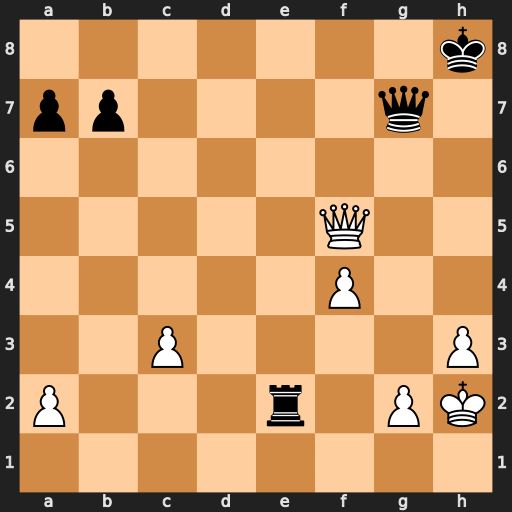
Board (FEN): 7k/pp4q1/8/5Q2/5P2/2P4P/P3r1PK/8
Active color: w
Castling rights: -
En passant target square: -
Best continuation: Qh5+ Kg8 Qxe2